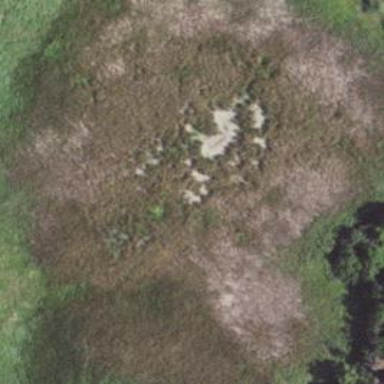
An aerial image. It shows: Marsh wetland.